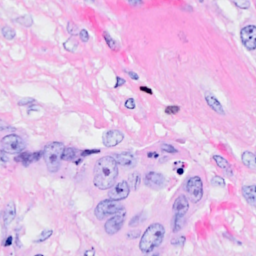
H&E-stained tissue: Breast